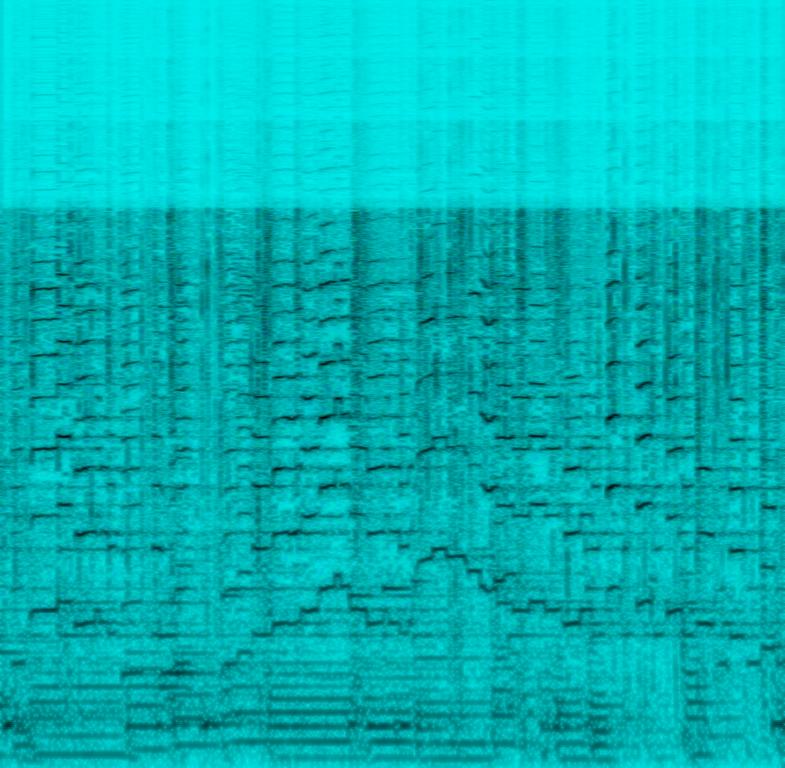
The low quality recording features a jazz song that consists of groovy soft drums, smooth bass and saxophone solo, over which there is shoe tapping. It sounds like it is a live performance and like something you would watch in a theatre. It is a bit noisy and in mono.